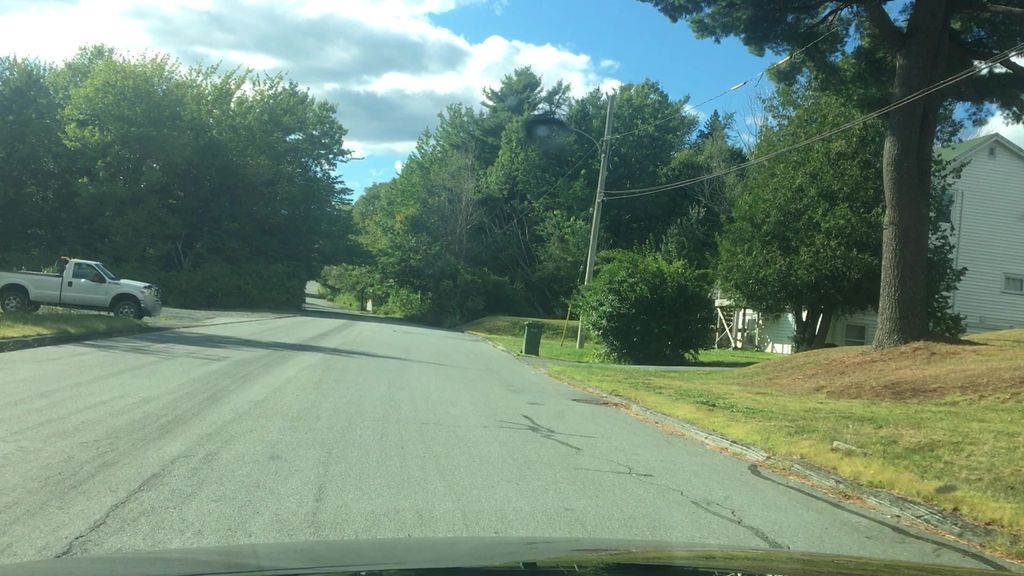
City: halifax